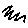
Label: zigzag